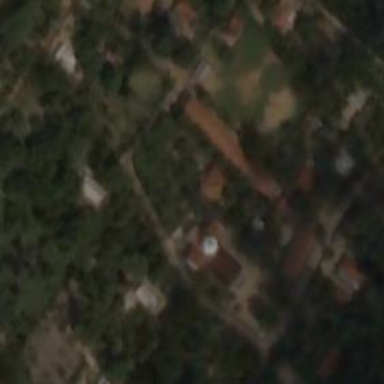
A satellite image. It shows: School.